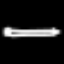
Label: pencil